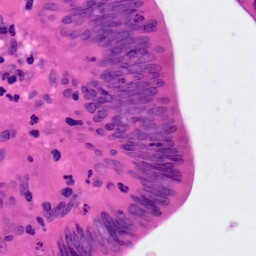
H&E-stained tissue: Colon